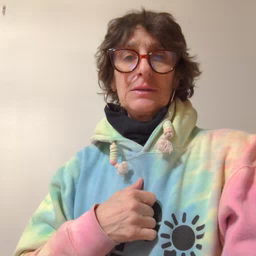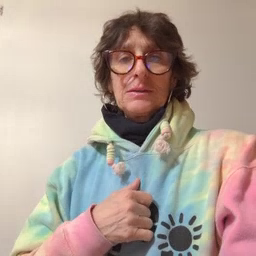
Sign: minemy